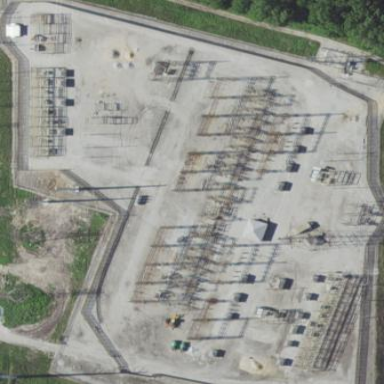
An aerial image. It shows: Power substation.